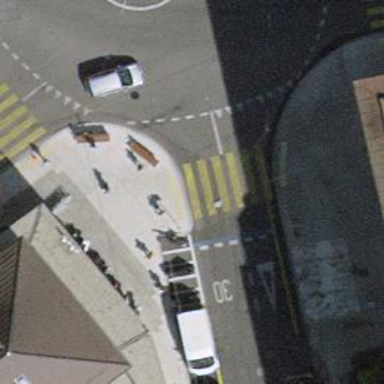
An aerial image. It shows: Uncontrolled zebra crossing with notable zebra markings.